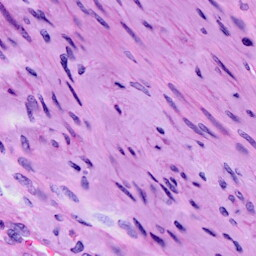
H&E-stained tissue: Cervix